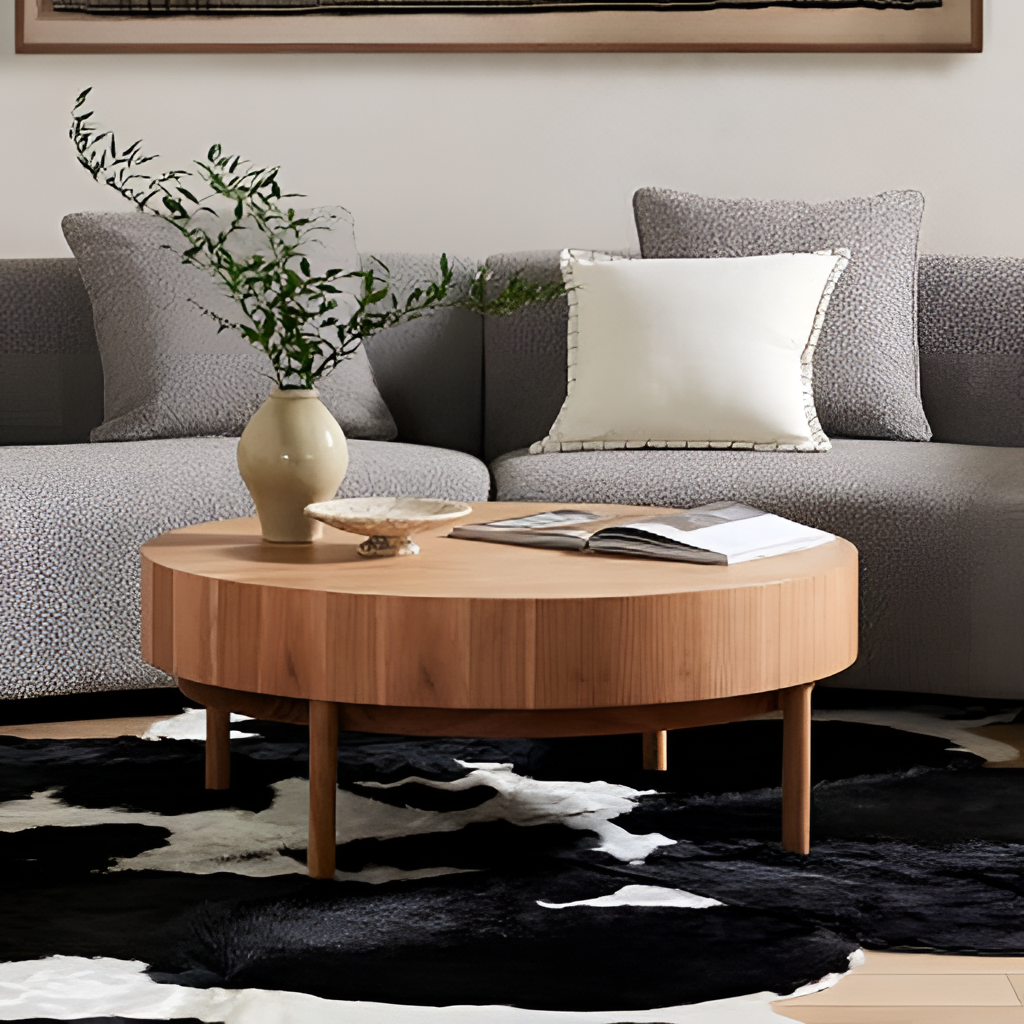
gray fabric sectional sofa, living room, paint wallpaper, with solid pattern, wood flooring, with plank pattern, contemporary